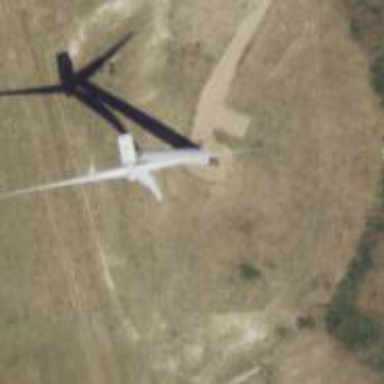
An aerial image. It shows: Wind generator with horizontal axis. The generator is wind turbine.